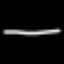
Label: line